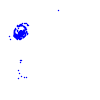
Particle: pion